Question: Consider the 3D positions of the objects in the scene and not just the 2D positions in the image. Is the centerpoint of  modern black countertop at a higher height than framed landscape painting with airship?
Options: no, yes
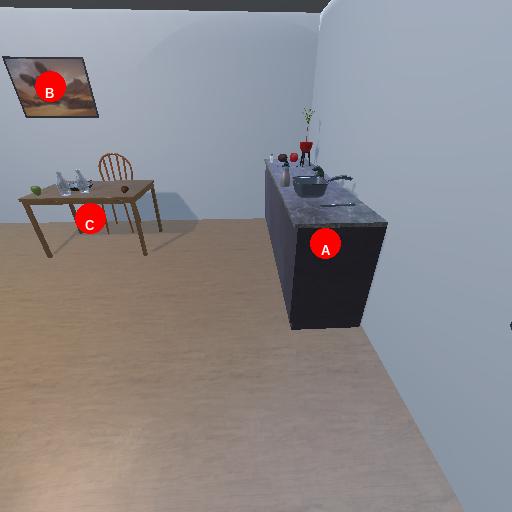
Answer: no